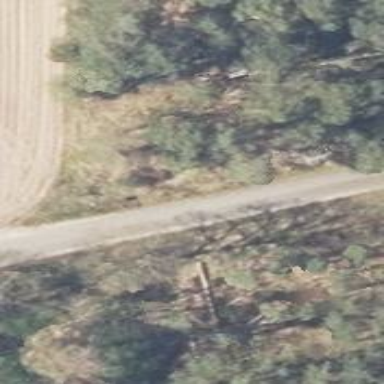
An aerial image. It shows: Compacted path road.